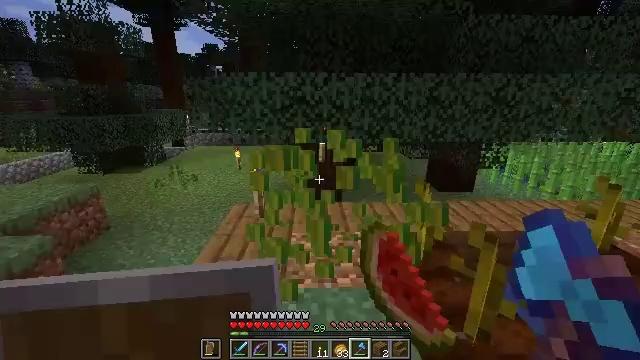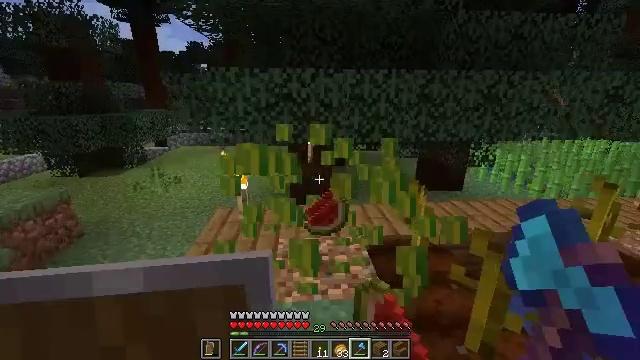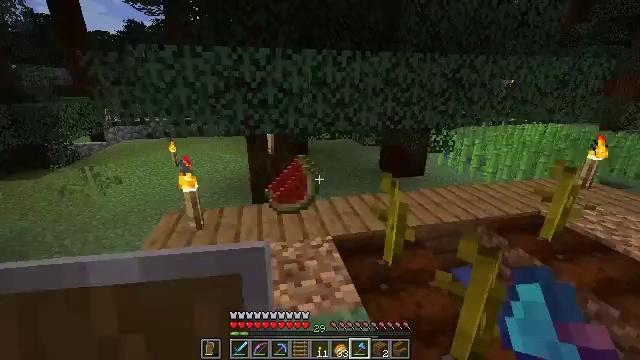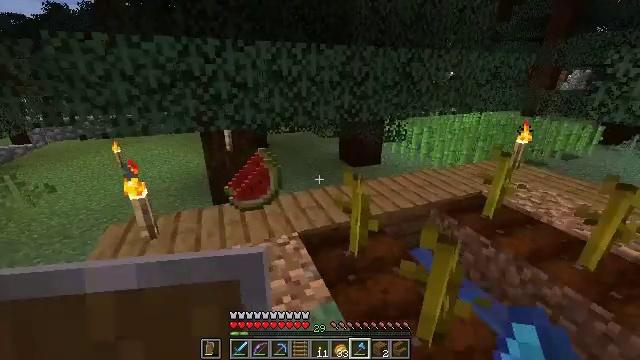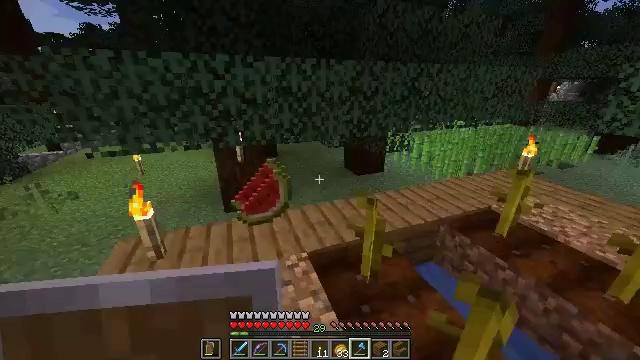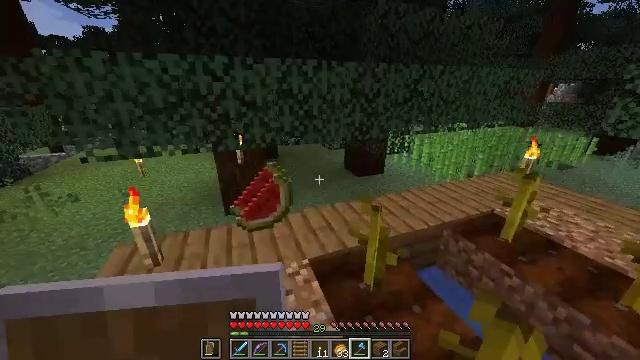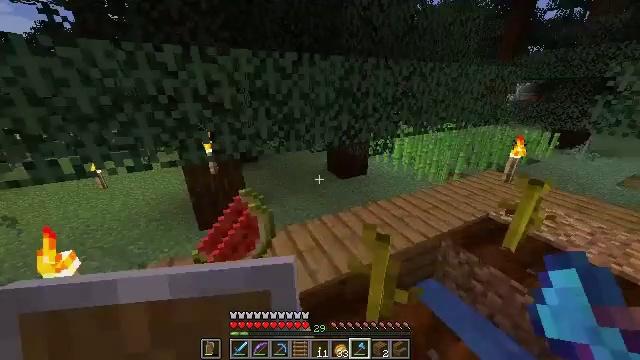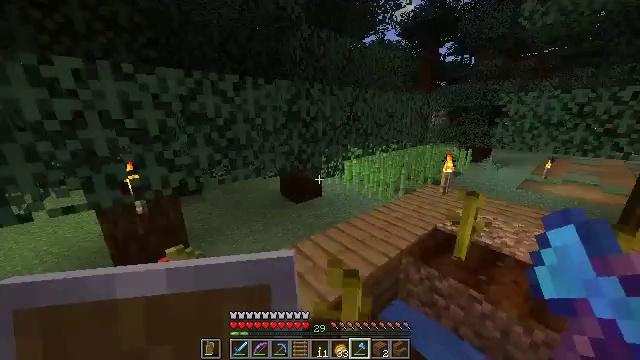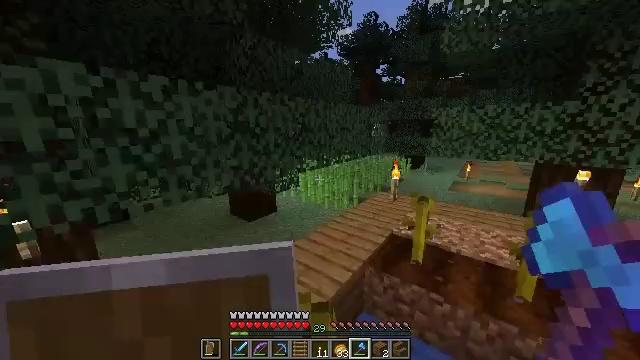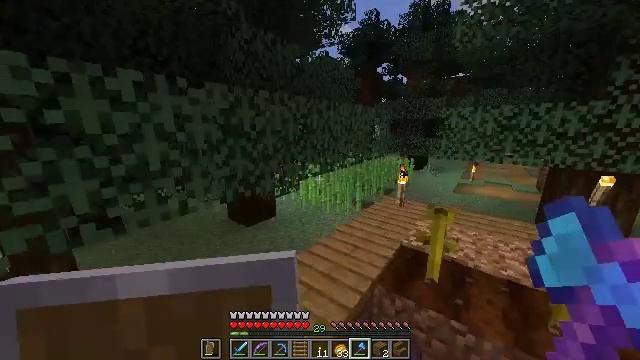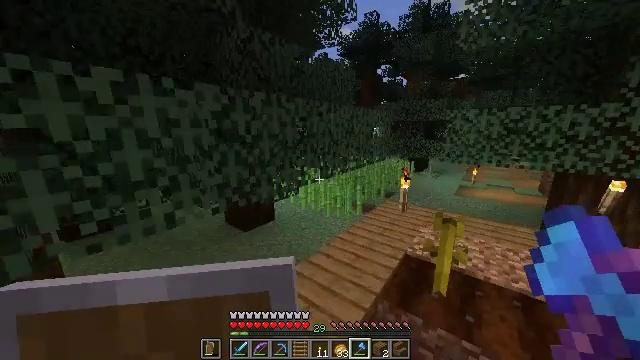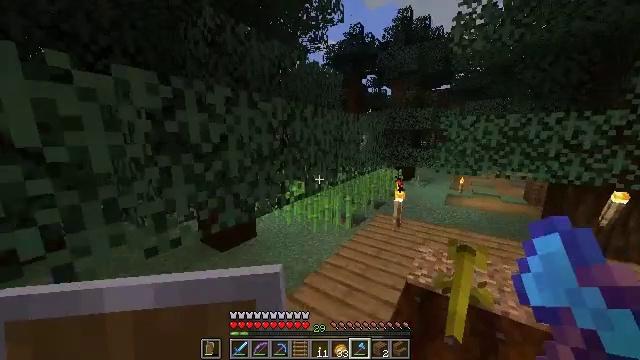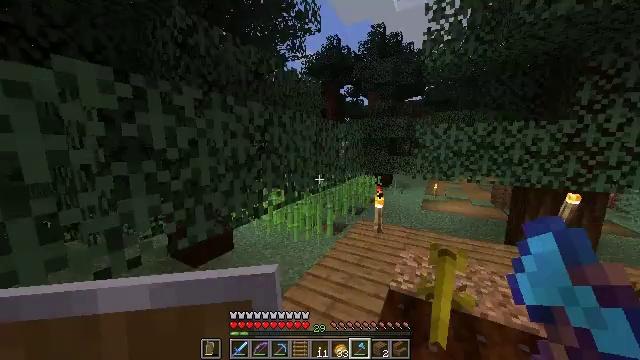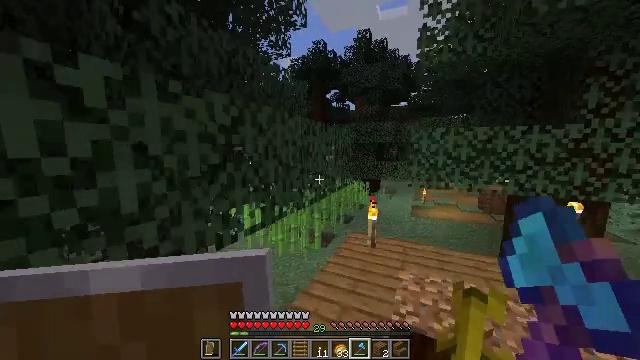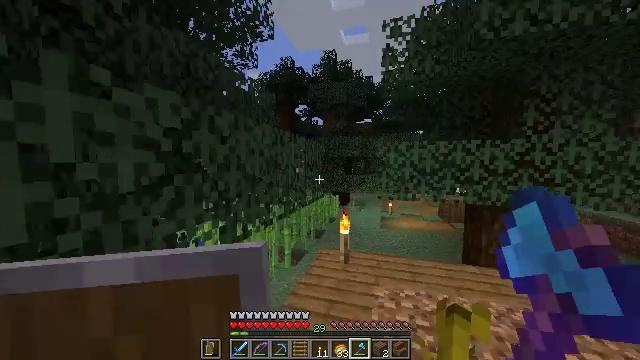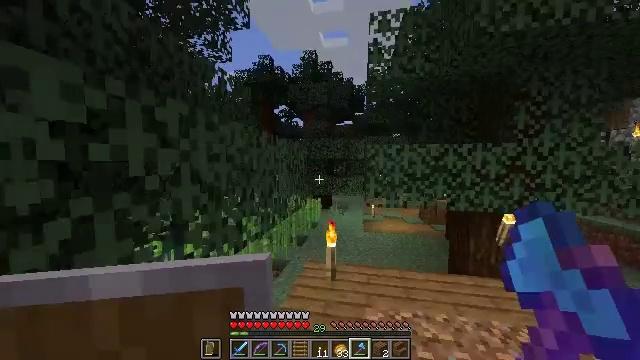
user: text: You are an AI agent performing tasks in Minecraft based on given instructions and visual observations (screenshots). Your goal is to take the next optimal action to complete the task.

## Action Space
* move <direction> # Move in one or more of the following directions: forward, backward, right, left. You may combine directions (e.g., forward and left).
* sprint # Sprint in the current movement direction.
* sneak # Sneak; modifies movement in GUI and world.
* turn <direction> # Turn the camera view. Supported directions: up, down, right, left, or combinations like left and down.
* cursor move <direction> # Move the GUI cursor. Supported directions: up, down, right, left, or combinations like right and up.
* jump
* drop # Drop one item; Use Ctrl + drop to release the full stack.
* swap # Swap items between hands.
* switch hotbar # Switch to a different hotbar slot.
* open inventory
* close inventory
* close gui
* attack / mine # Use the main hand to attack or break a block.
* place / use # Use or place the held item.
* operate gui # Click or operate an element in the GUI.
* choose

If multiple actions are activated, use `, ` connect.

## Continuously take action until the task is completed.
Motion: motion action
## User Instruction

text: Put the wool and dye in the crafting grid to craft an orange bed.
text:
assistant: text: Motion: move forward, turn right, attack / mine
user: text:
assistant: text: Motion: move forward, sprint, turn right and down
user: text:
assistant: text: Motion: move forward, sprint, turn right and down
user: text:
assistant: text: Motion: move forward, turn left
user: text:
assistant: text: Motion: move forward
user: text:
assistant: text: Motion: move forward, turn right
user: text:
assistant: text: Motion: move forward, turn right and up
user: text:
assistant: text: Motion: move forward, turn right and up
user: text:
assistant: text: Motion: move forward
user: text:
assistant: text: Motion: move forward, sprint
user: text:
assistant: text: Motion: move forward, sprint, turn right and up
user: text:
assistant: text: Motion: move forward, sprint, turn right and up
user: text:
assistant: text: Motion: move forward, turn right
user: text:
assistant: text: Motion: move forward, turn right and up
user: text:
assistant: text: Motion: move forward, turn right
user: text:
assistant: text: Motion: move forward, turn right
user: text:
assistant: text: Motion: move forward, turn right and up
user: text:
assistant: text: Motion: move forward, turn right and up
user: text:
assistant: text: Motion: move forward
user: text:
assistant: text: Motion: move forward
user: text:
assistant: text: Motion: move forward
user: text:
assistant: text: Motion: move forward
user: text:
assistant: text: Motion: move forward
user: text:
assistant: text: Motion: move forward
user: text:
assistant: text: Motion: move forward
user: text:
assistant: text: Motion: move forward
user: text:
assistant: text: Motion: move forward
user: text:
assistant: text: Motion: move forward, jump
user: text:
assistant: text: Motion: move forward, jump
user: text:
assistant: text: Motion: move forward